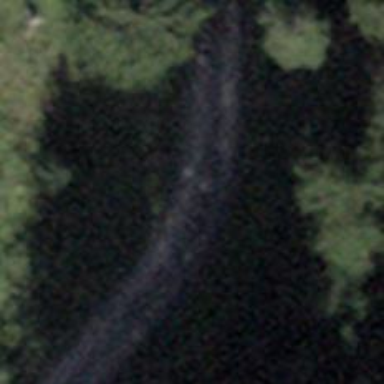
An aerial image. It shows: Track with grade 2 gravel surface.